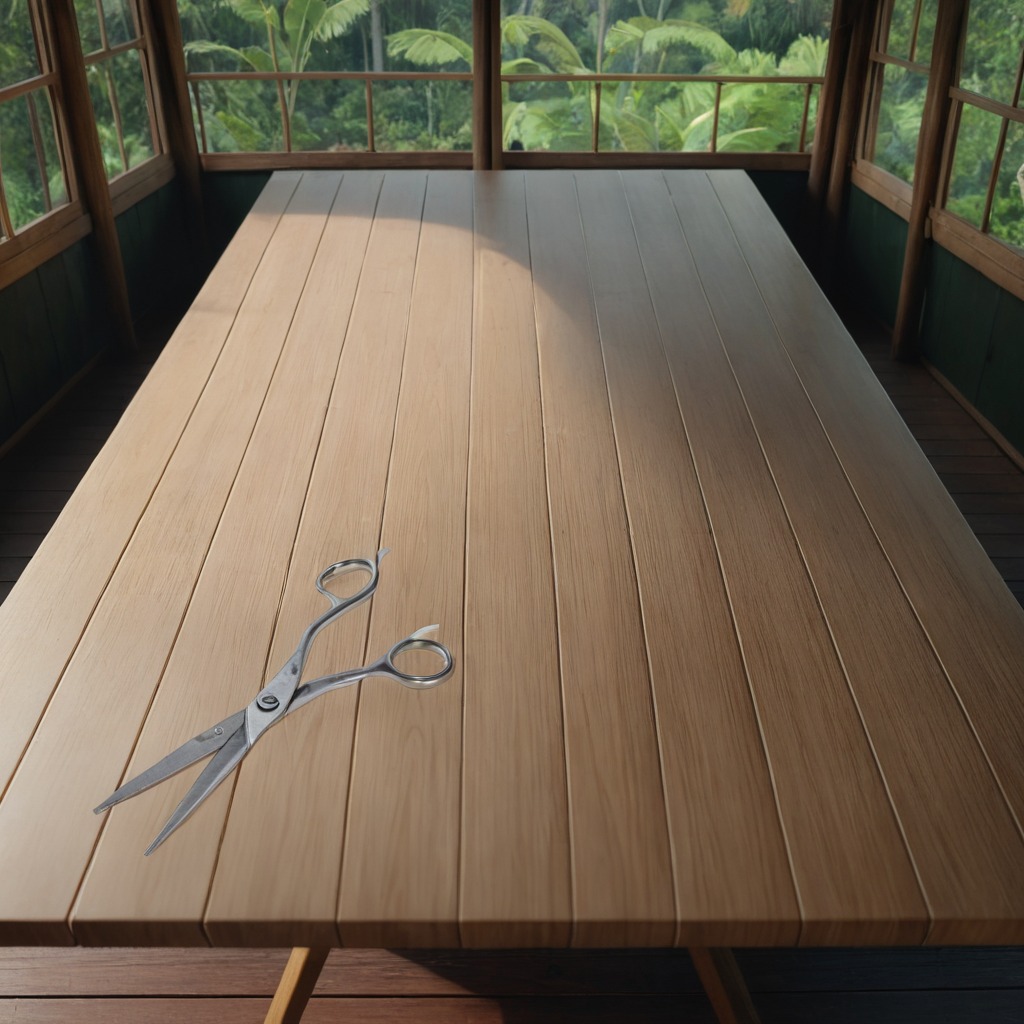
A scissor is lying on a wooden table inside a jungle field workshop tent humid ambient light worn but